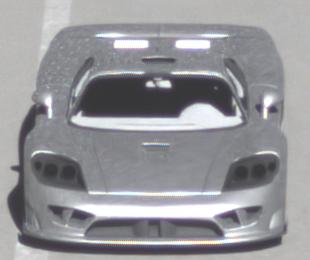
Make: Saleen
Model: S7
Detailed model: -
Model produced from: 2000
Model produced until: 2008
Doors: 2
Color: white
Road condition: wet road
Daytime: morning or afternoon
Contrast: high contrast